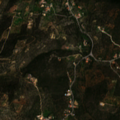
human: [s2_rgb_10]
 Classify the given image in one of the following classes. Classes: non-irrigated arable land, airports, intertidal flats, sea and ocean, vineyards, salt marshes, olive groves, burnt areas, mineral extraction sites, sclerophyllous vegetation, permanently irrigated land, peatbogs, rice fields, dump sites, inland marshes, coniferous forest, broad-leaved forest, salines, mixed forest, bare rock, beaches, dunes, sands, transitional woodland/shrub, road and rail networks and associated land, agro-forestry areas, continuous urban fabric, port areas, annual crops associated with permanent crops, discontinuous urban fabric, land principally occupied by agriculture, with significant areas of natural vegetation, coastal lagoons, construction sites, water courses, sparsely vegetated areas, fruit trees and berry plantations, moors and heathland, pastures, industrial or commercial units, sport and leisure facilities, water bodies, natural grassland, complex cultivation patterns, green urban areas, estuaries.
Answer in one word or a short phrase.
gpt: annual crops associated with permanent crops, land principally occupied by agriculture, with significant areas of natural vegetation, sclerophyllous vegetation